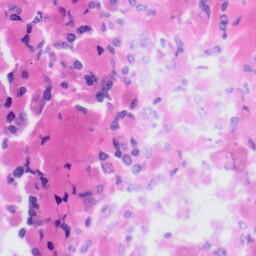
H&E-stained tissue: Tonsil